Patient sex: F
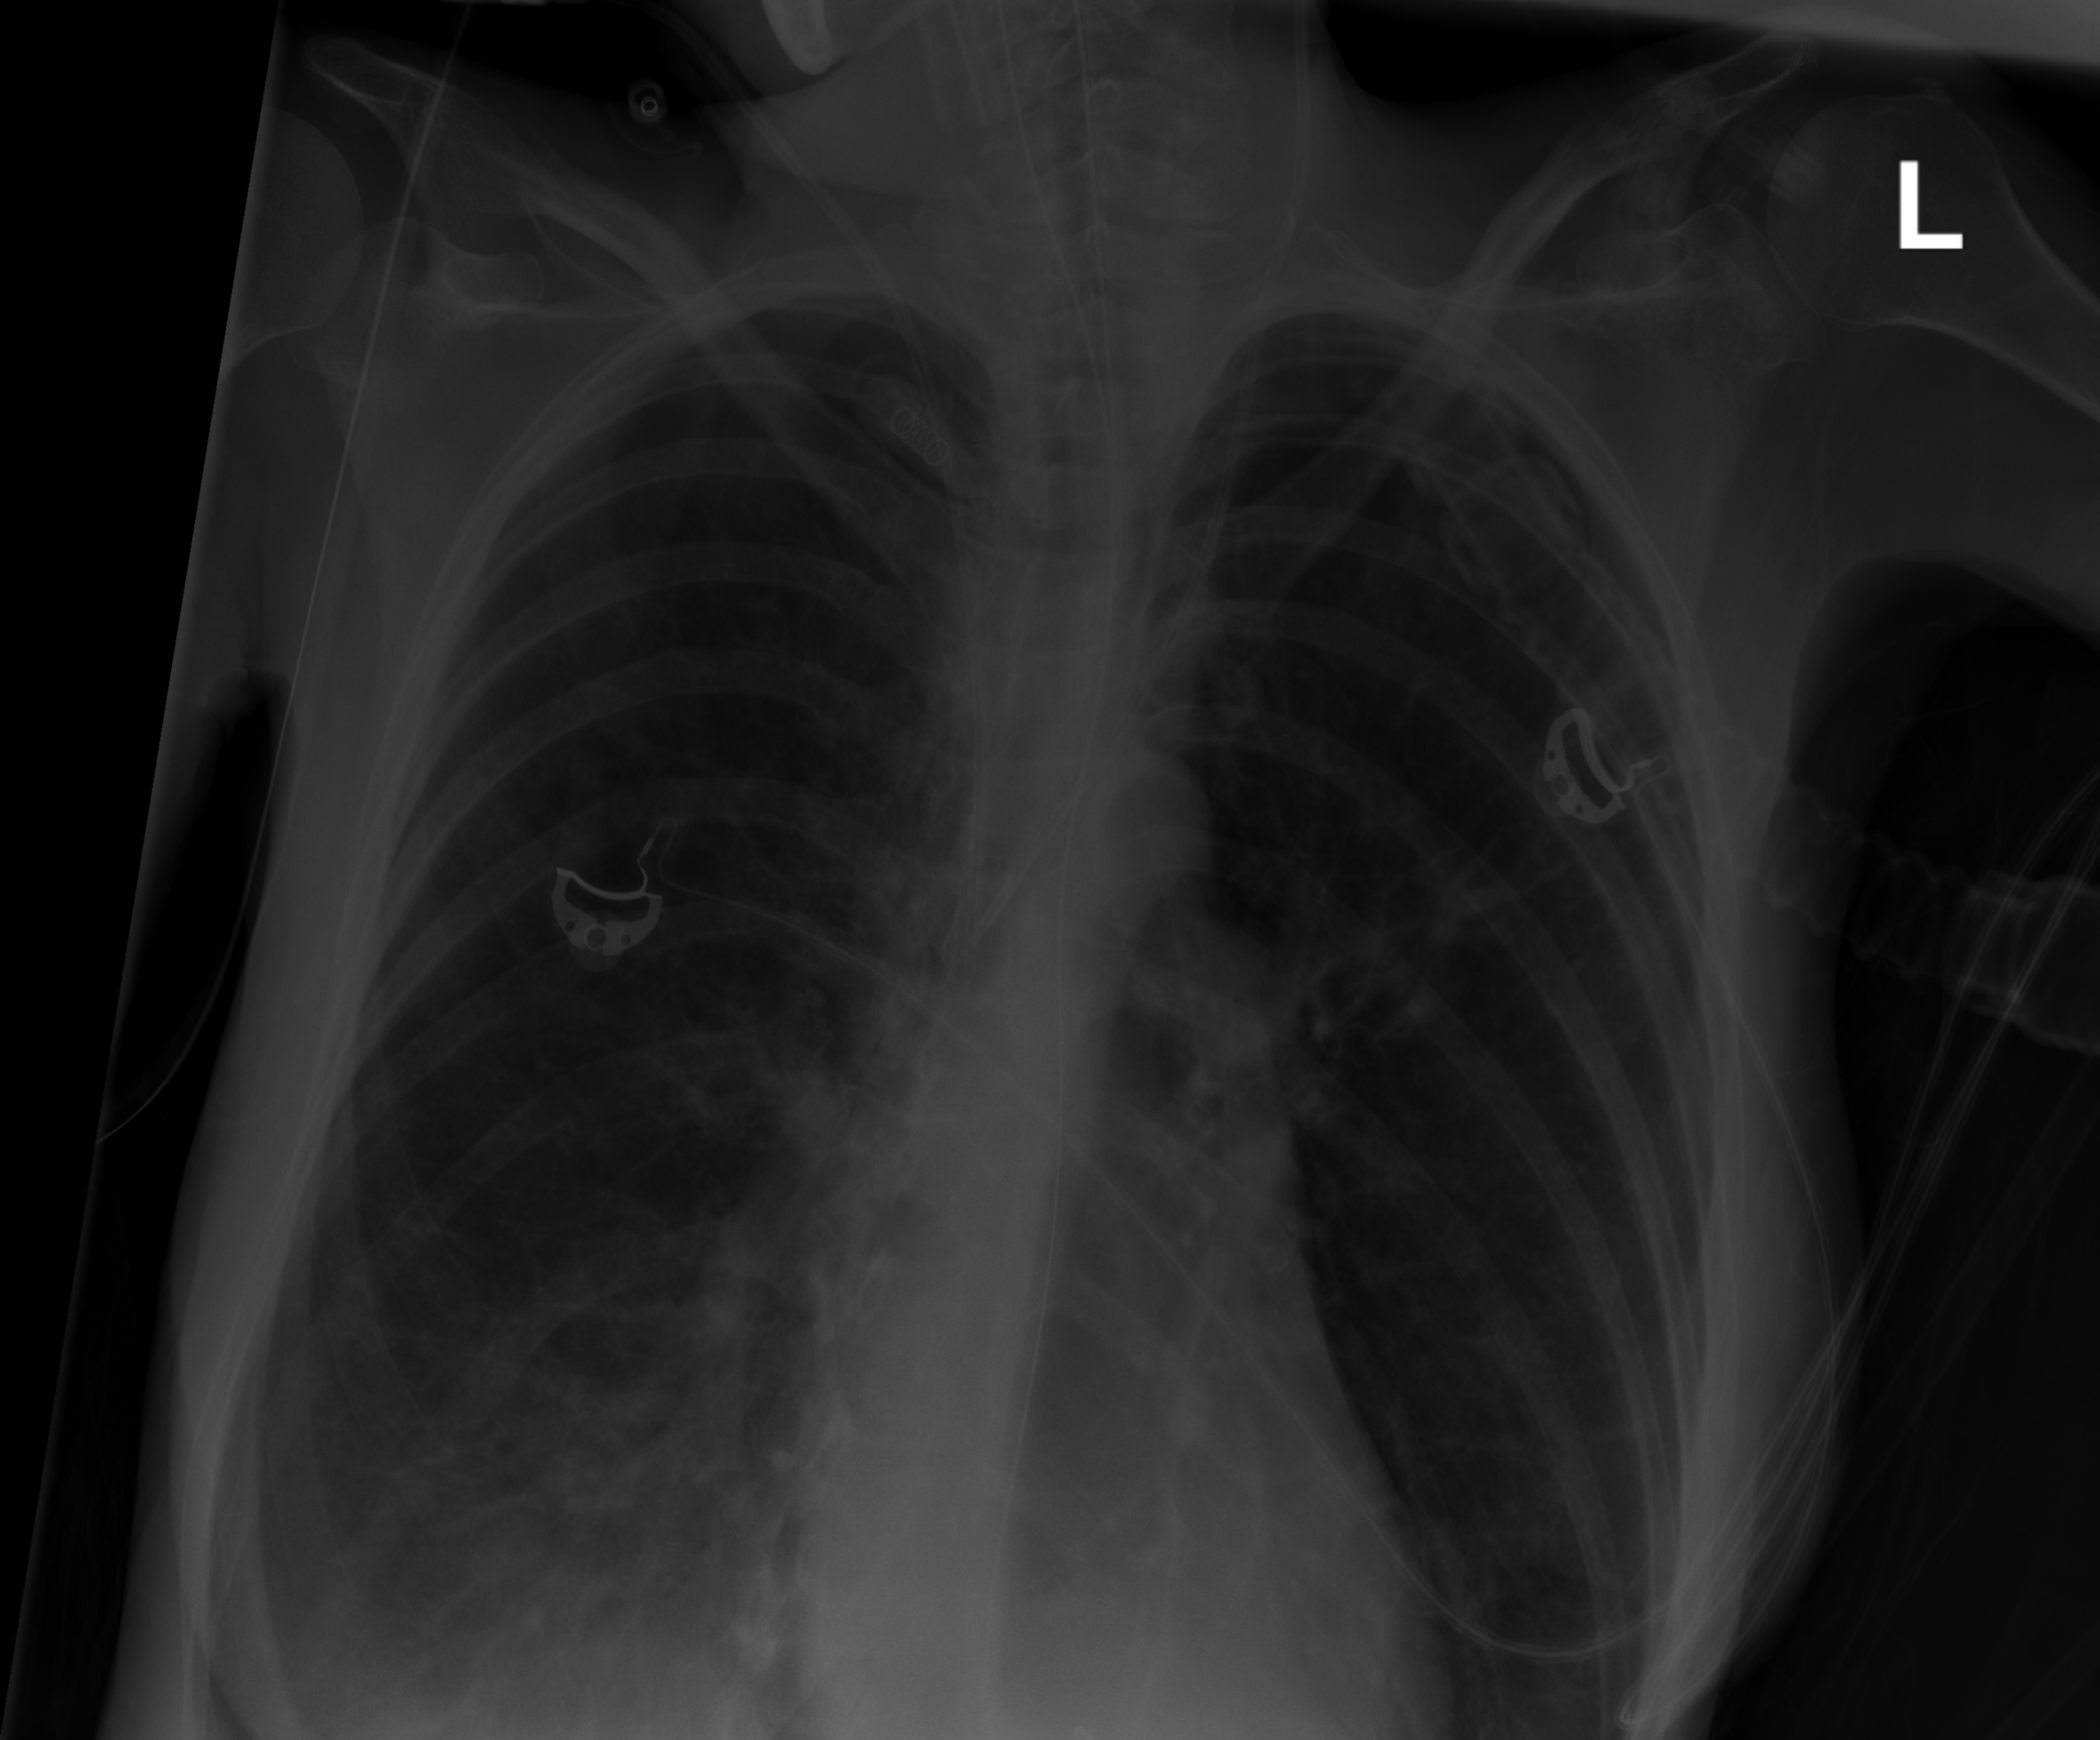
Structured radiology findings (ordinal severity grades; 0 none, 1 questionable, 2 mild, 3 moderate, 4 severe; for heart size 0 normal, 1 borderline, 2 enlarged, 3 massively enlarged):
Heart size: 0
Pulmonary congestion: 0
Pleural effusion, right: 2
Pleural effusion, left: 0
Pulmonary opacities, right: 0
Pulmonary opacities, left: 0
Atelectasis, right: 0
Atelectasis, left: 0